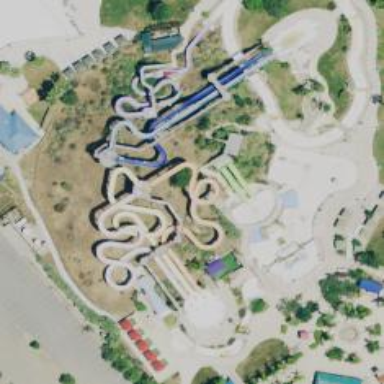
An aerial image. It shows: Covered tunnel leading to water slide attraction.